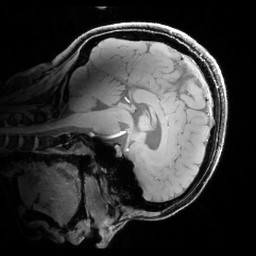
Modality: T1w
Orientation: sagittal
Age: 28
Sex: female
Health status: healthy
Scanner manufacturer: siemens
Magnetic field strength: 7 T
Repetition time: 4.3 s
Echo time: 0.00227 s